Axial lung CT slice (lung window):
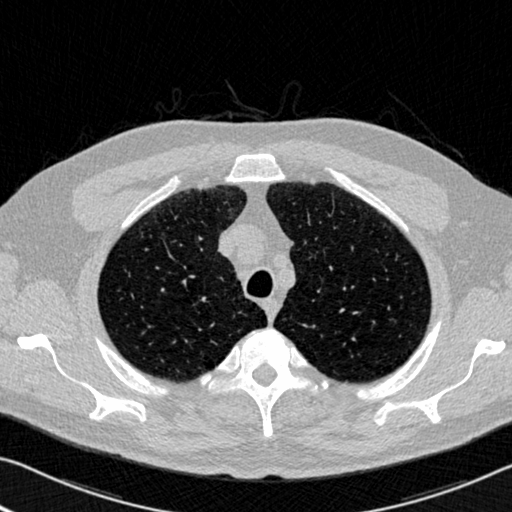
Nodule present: no